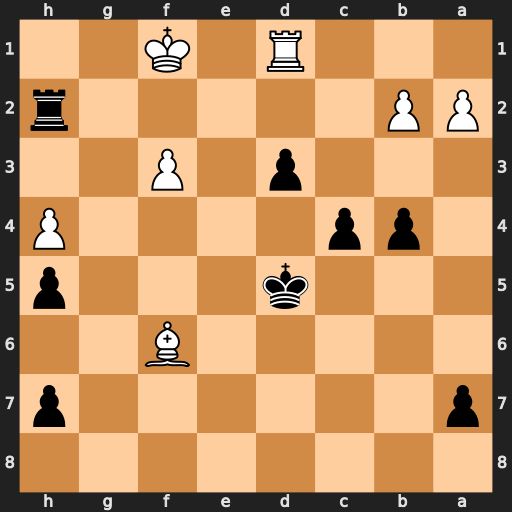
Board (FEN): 8/p6p/5B2/3k3p/1pp4P/3p1P2/PP5r/3R1K2
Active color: b
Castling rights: -
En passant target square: -
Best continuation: Rh1+ Kg2 Rxd1